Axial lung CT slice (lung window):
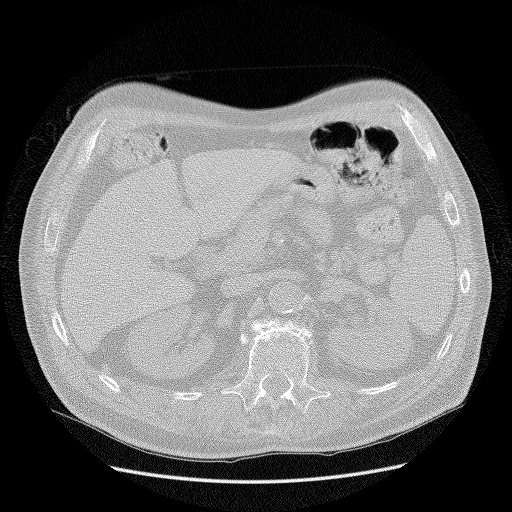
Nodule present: no